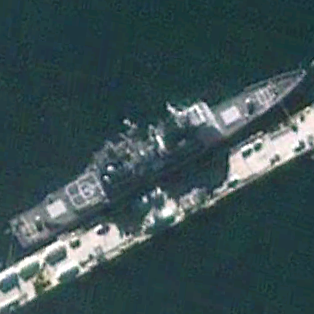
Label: cruiser